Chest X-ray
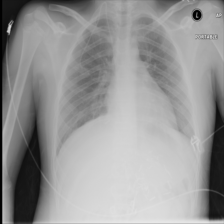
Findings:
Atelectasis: positive
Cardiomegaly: negative
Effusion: negative
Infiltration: negative
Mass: negative
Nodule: negative
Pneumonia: negative
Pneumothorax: negative
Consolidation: negative
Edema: negative
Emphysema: negative
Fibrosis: negative
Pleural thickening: negative
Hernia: negative